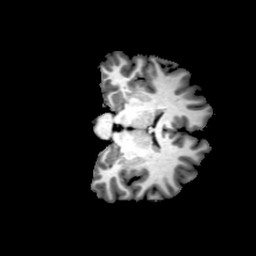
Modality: T1w
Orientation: coronal
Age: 20
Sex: male
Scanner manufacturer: philips
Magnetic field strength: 3 T
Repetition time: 0.0082 s
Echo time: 0.0037 s